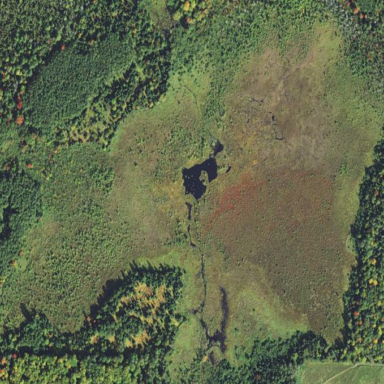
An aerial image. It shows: Bog wetland.